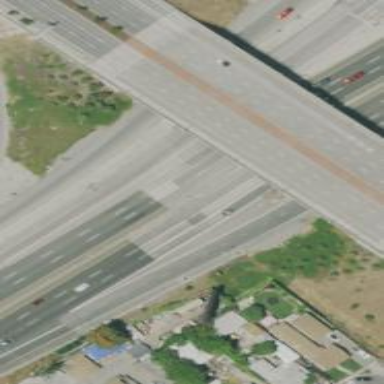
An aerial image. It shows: Motorway.